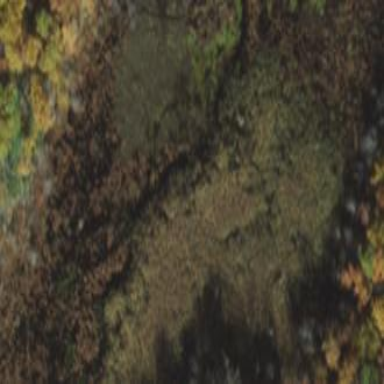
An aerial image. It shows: Swampy wetland area.